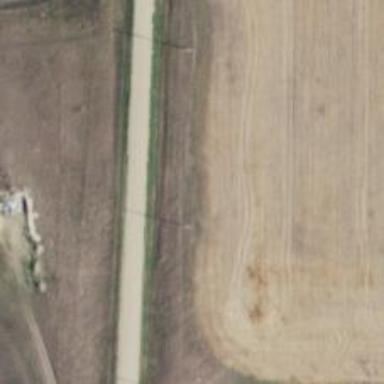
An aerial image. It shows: Unclassified road.